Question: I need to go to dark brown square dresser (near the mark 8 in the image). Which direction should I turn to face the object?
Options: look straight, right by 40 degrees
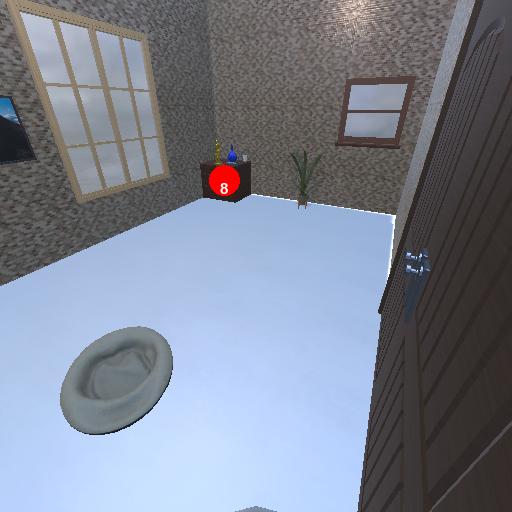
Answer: look straight